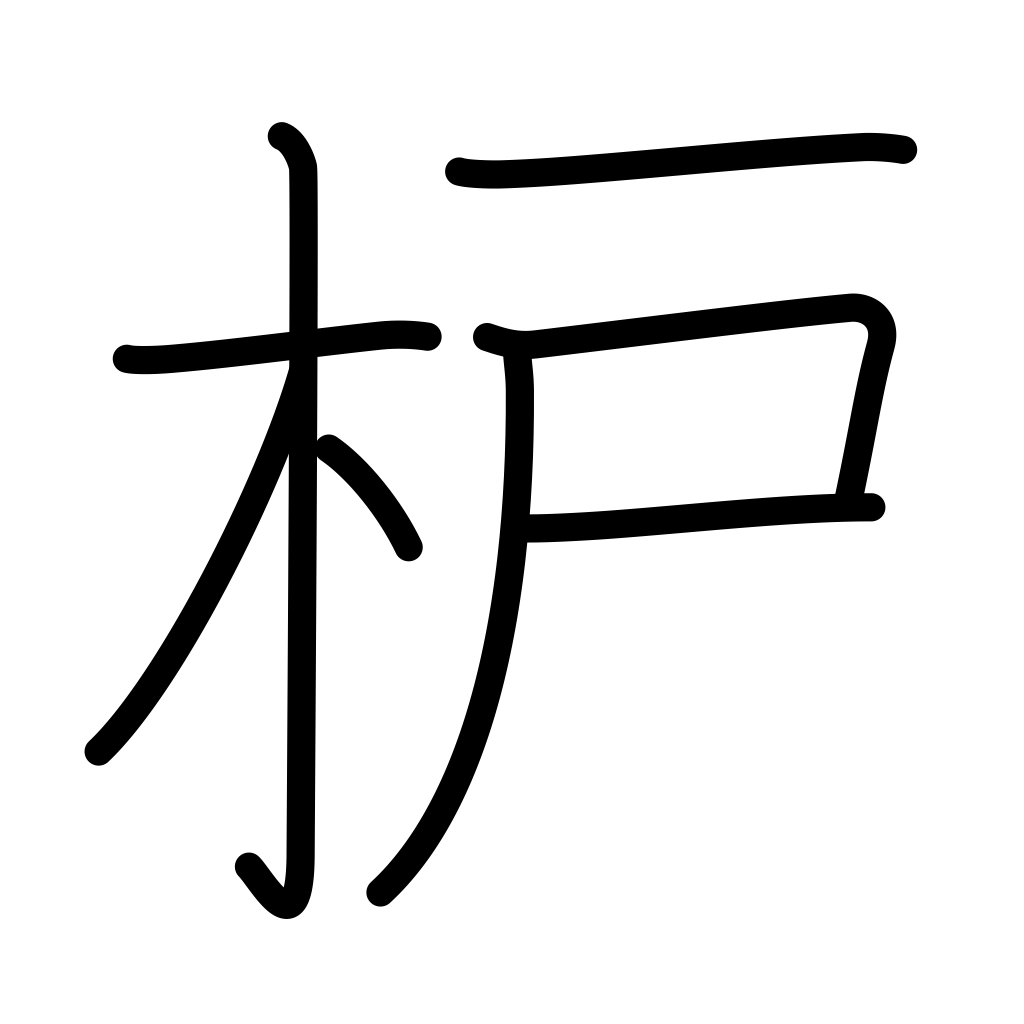
Meaning: wax tree, sumac